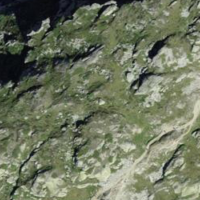
EUNIS habitat code: 31
Species observed at this site:
Nucifraga caryocatactes